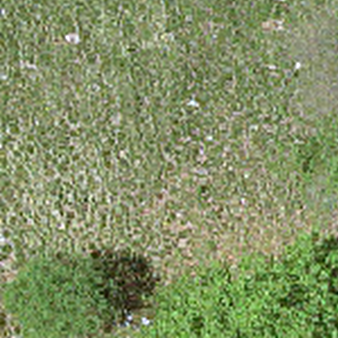
Label: other